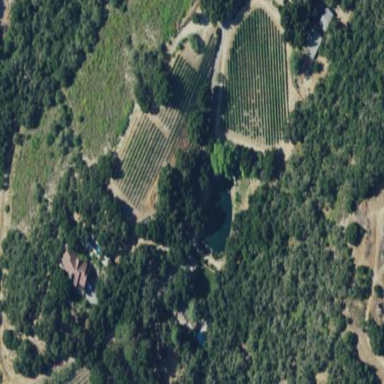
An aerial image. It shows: Vineyard growing grapes.